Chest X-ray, AP view. Patient: 21 years old, sex M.
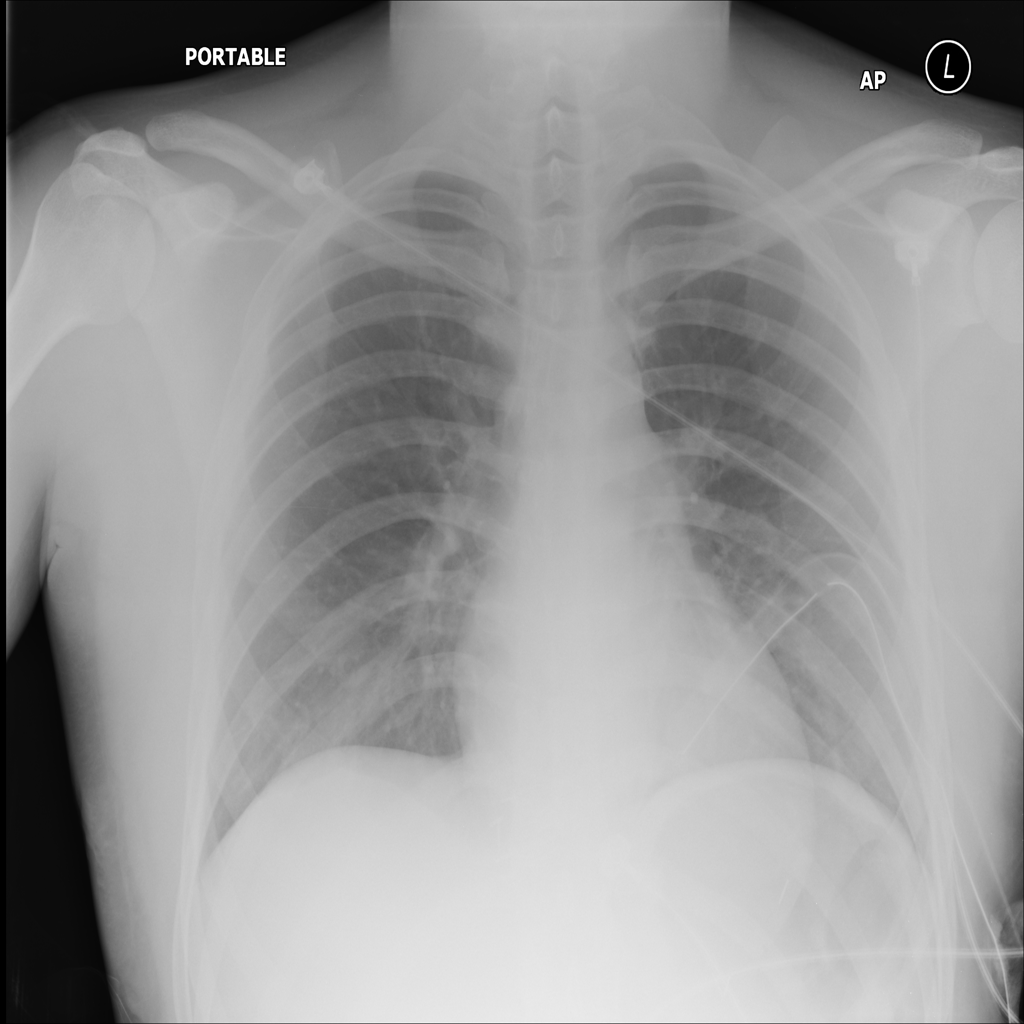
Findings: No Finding